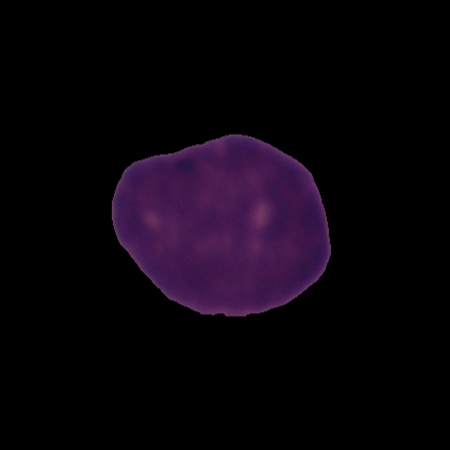
Label: healthy